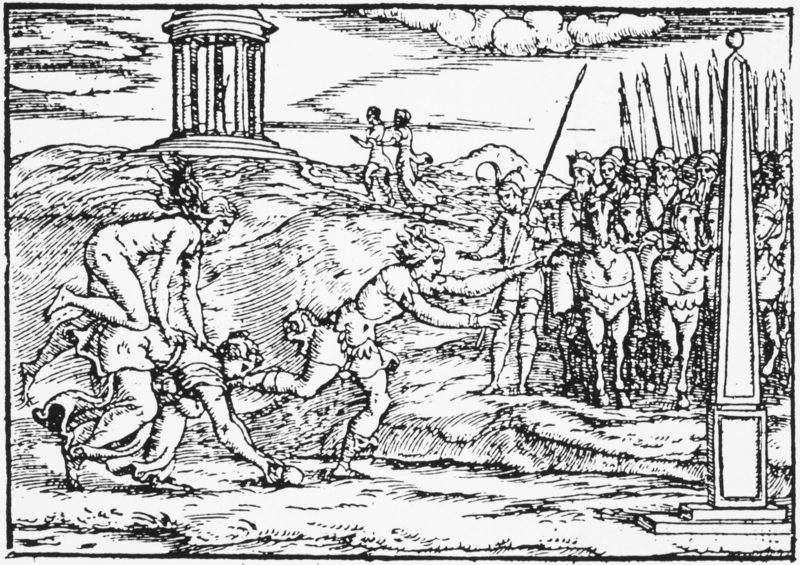
Titel: Illustration aus Lodovico Dolces Trasformationi
Künstler: Giovanni Antonio Rusconi
Schlagwörter: berg, felsen, himmel, kampf, kämpfer, nackt, weiß, wolken, frauen, landschaft, menschen, frau, männer, schwarz, szene, säule, zeichnung, steine, hügel, boden, haare, paar, pferd, pferde, reiter, bewegt, reiten, holzschnitt, hang, kuppel, gewalt, krieg, schlacht, soldaten, wettkampf, druck, schwarzweiss, schraffur, stich, lauf, rennen, armee, springen, mittelalter, obelisk, griechenland, lanzen, tempel, monopteros, pavillon, speer, speere, sieger, stürzen, athen, ziel, tempietto, stele, wettbewerb, kamp, männer reiter, bockspringen, weiber von weinsberg, weinber, girechen, pavillon#menschen